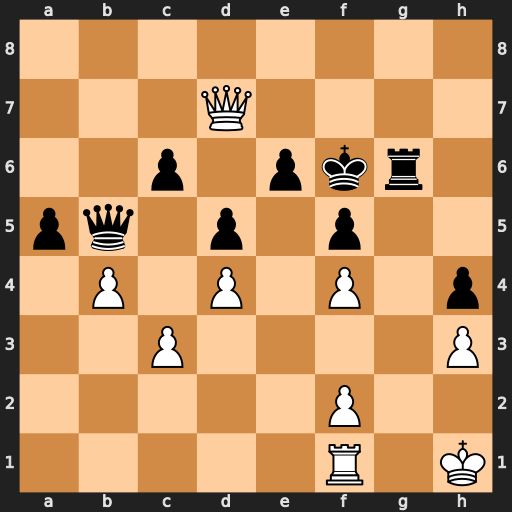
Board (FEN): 8/3Q4/2p1pkr1/pq1p1p2/1P1P1P1p/2P4P/5P2/5R1K
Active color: w
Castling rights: -
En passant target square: -
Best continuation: Re1 Qf1+ Rxf1